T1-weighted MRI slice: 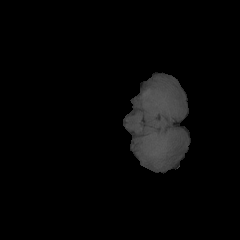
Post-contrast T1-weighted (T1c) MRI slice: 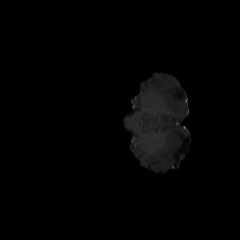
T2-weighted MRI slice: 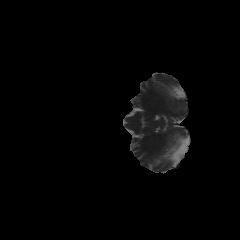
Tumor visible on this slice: no